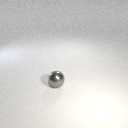
small gray metal sphere